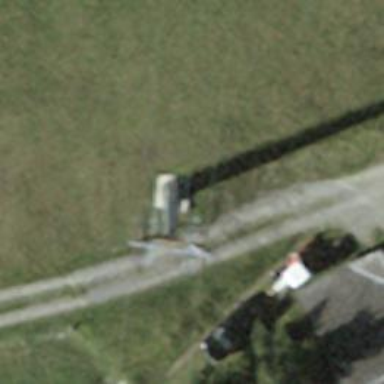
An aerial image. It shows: Pylon used for aerialway.